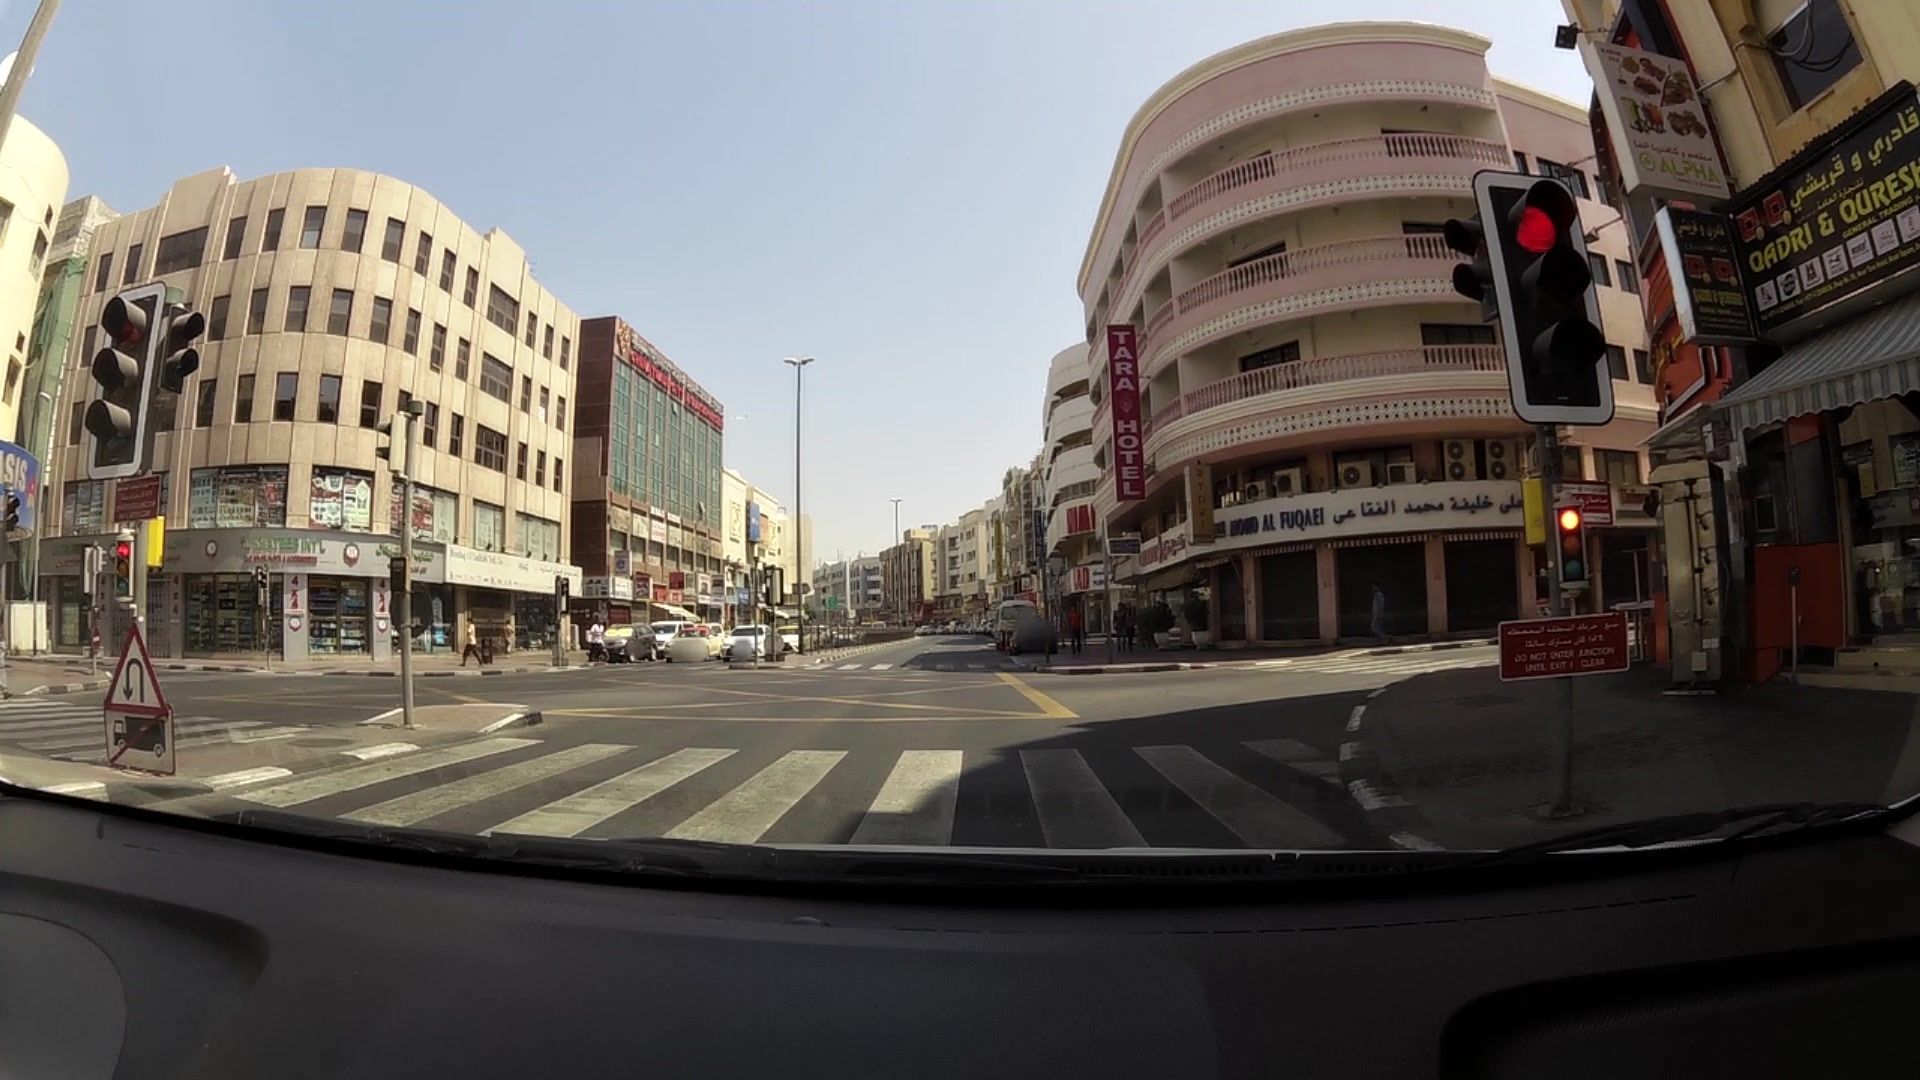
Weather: clear
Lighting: day
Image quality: good
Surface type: driving surface
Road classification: footway
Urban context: urban centre
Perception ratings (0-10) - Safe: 3.94, Lively: 8.83, Beautiful: 4.65, Boring: 1.73, Depressing: 3.39, Wealthy: 3.08